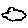
Label: cloud